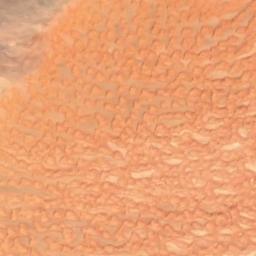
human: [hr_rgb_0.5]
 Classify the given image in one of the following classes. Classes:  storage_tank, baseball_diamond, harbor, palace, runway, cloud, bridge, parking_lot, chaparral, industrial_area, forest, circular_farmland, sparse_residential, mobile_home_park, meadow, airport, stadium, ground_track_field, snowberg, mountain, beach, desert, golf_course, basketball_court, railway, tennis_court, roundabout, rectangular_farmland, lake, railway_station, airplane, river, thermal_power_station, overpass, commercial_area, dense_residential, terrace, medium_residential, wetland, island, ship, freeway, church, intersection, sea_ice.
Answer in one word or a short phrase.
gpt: desert